Aerial crown-view tile of a tropical tree (Barro Colorado Island, Panama), acquired 20240813:
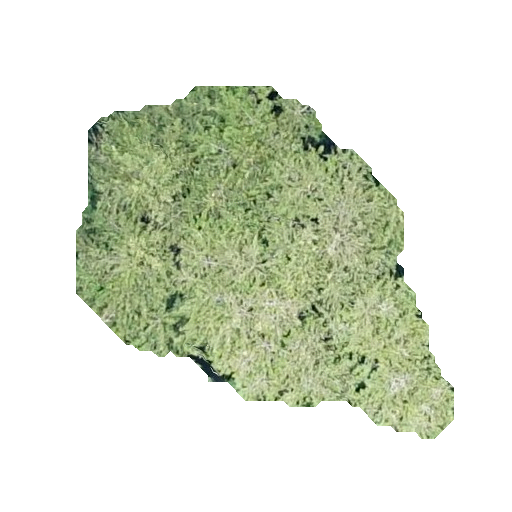
Species: Quararibea stenophylla
GBIF accepted scientific name: Quararibea stenophylla
Crown area: 133.159 m²